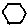
Label: hexagon